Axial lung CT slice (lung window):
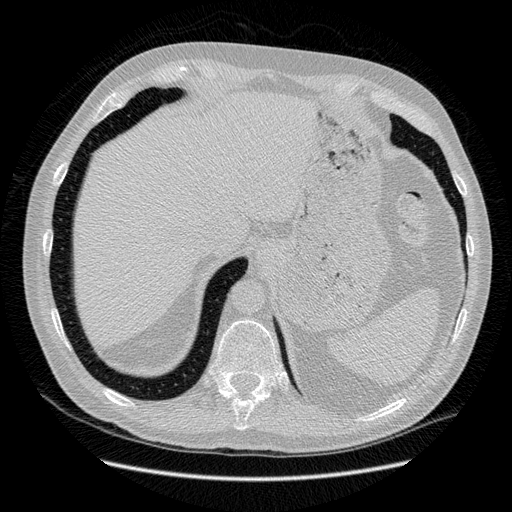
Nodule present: no